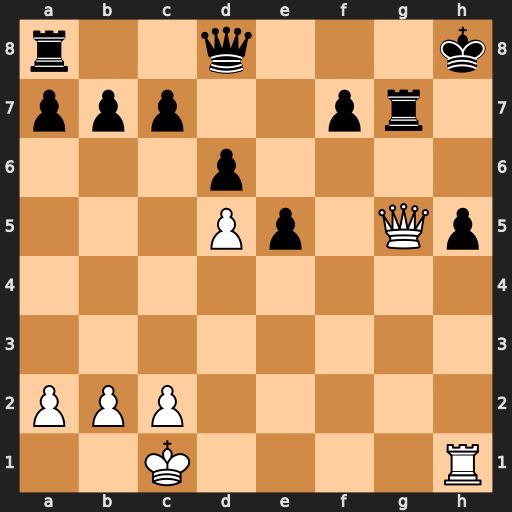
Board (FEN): r2q3k/ppp2pr1/3p4/3Pp1Qp/8/8/PPP5/2K4R
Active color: w
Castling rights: -
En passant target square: -
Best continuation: Qxh5+ Rh7 Qxh7#